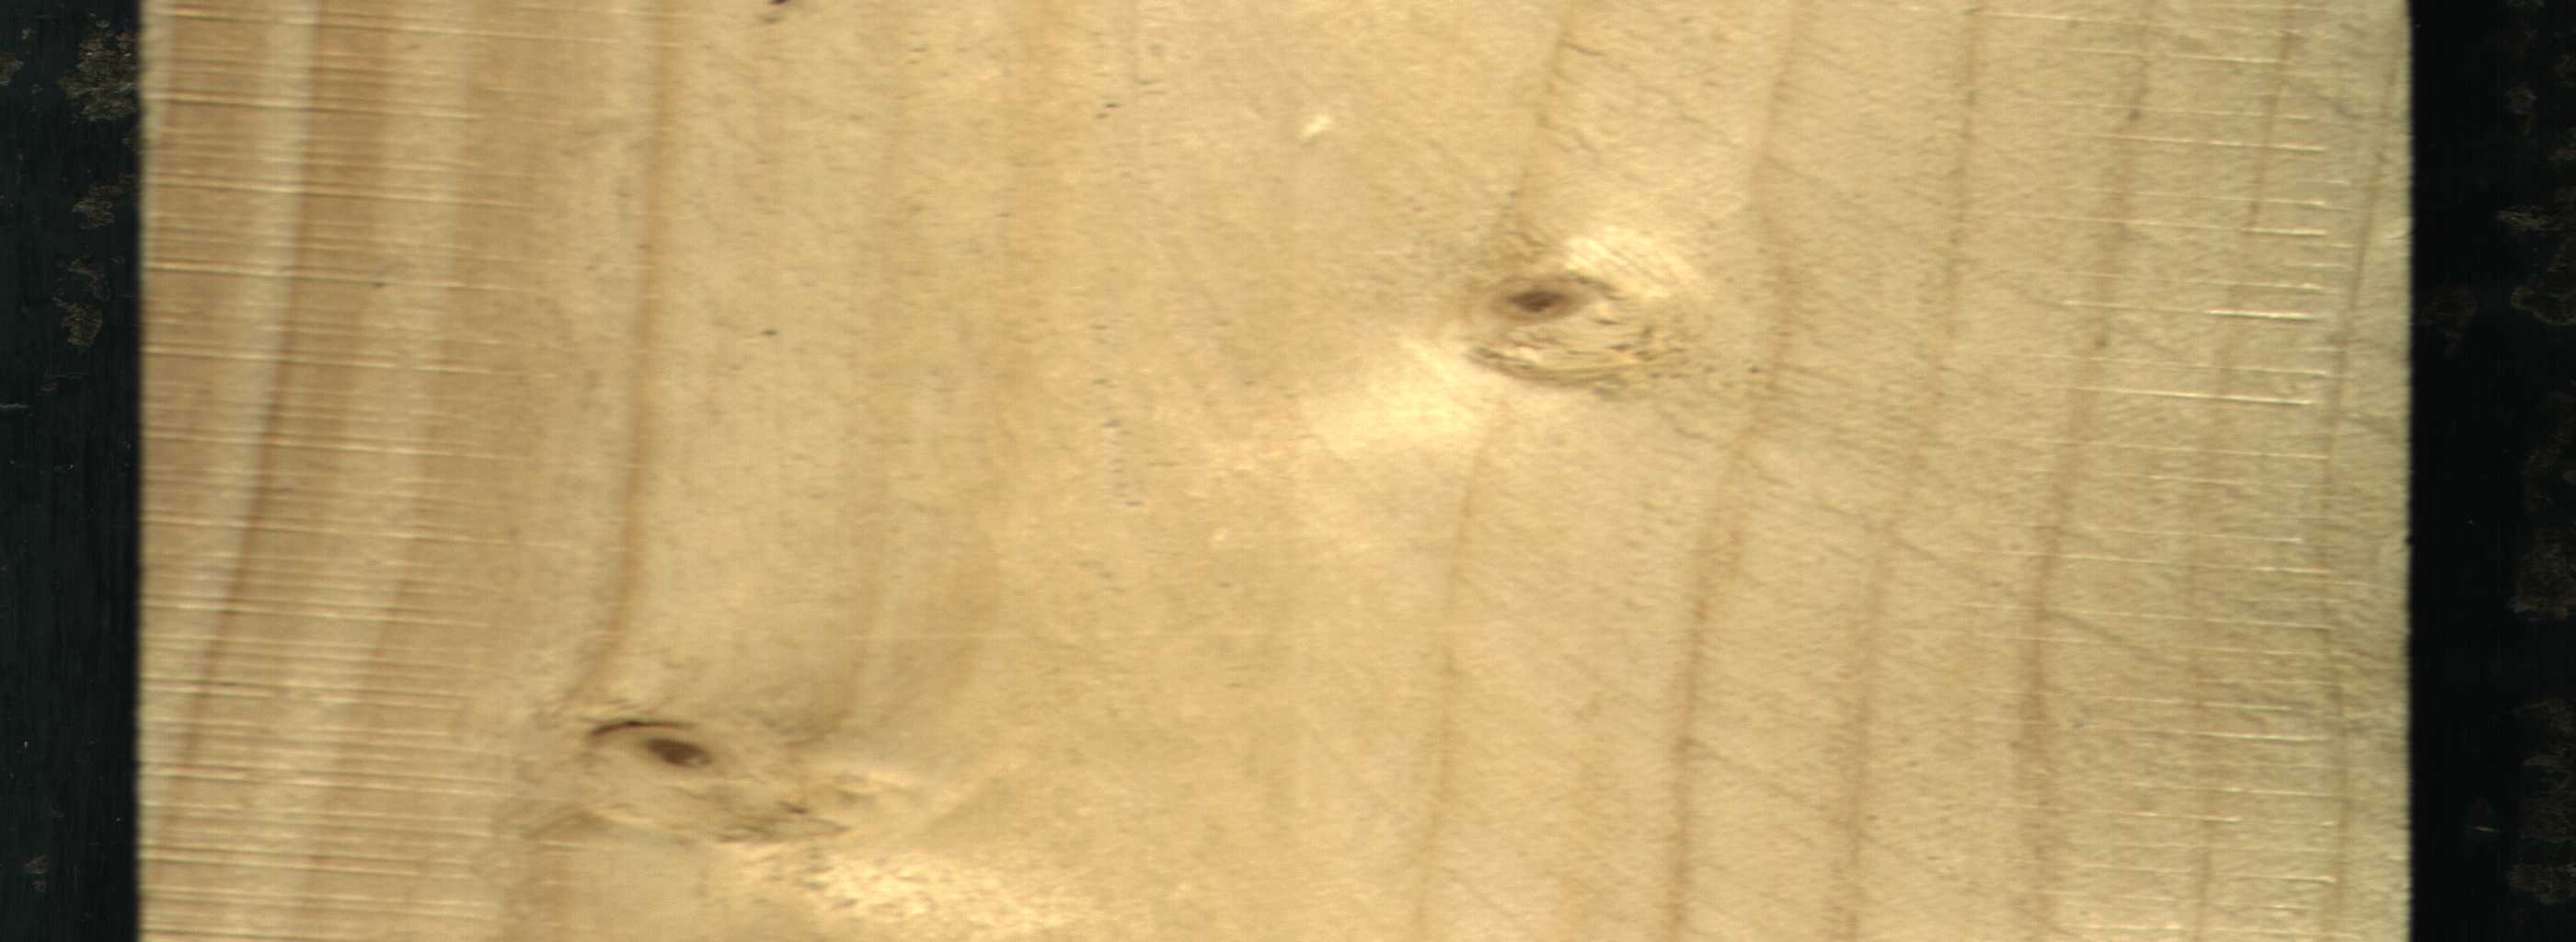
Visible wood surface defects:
Live_Knot
Live_Knot